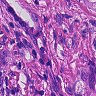
Metastatic tissue present: yes